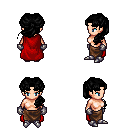
a pixel art fantasy rpg character, female body template, human, light skin, red cape, robe skirt, black princess hairstyle, metal gloves, metal boots, four views (front, back, left, right), 2x2 character sprite sheet, small pixel art, hard edges, no anti-aliasing